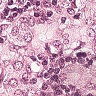
Metastatic tissue present: yes